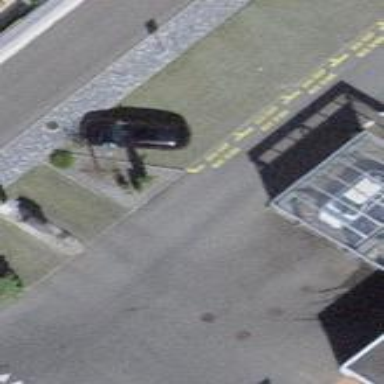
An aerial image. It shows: Parking area with diagonal orientation. The surface is designed for parking.